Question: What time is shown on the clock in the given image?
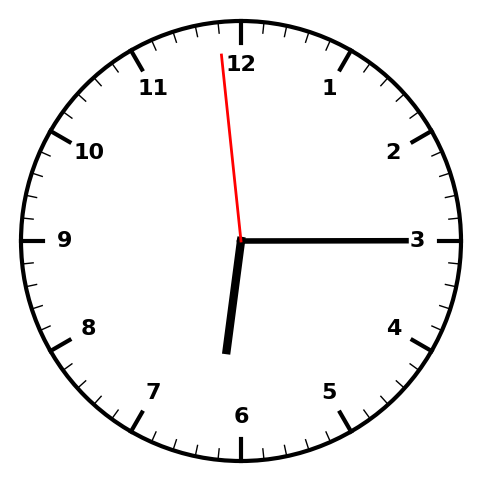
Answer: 06:14:59